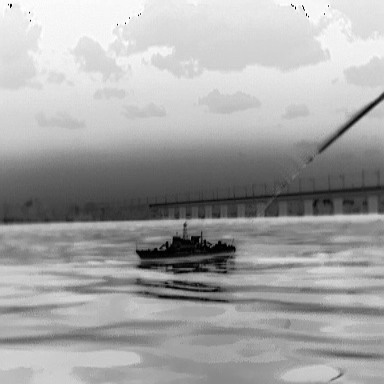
There is a warship in the infrared image.